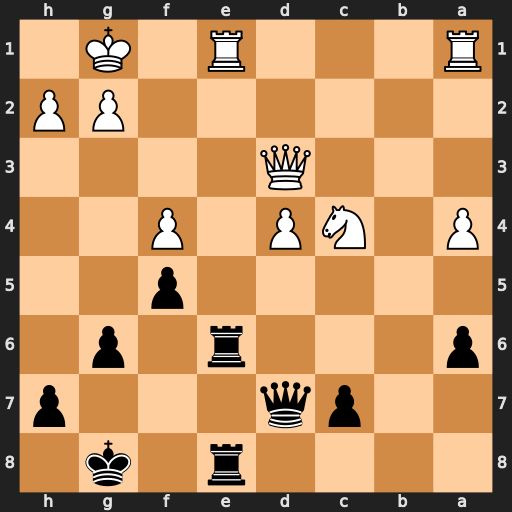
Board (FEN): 4r1k1/2pq3p/p3r1p1/5p2/P1NP1P2/3Q4/6PP/R3R1K1
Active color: b
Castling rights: -
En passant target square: -
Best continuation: Rxe1+ Rxe1 Rxe1+